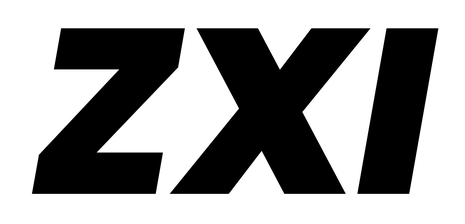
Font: Poppins-BlackItalic